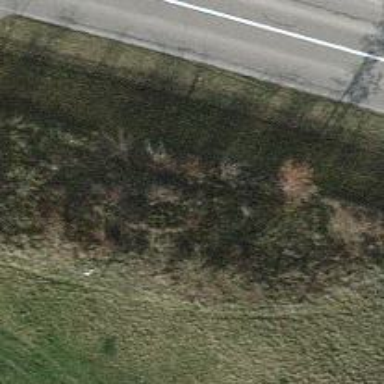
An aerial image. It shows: Hedge barrier.